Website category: game
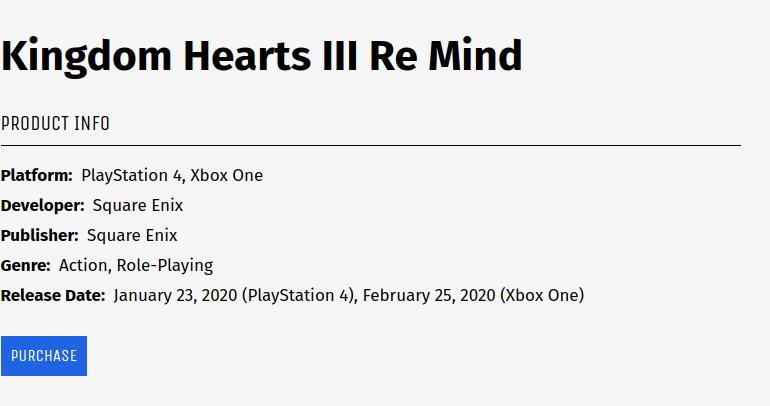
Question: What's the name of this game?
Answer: Kingdom Hearts III Re Mind

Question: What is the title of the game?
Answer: Kingdom Hearts III Re Mind

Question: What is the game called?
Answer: Kingdom Hearts III Re Mind

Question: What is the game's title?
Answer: Kingdom Hearts III Re Mind

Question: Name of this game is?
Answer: Kingdom Hearts III Re Mind

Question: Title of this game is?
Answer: Kingdom Hearts III Re Mind

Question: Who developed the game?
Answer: Square Enix

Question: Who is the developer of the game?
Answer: Square Enix

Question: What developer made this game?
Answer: Square Enix

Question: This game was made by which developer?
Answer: Square Enix

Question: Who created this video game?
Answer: Square Enix

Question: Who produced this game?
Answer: Square Enix

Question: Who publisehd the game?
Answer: Square Enix

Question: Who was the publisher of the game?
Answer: Square Enix

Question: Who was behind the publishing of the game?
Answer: Square Enix

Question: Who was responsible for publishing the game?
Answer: Square Enix

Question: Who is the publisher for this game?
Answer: Square Enix

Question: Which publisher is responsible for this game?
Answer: Square Enix

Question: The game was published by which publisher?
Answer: Square Enix

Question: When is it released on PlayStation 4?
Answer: January 23, 2020

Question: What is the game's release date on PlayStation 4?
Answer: January 23, 2020

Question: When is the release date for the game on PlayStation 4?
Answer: January 23, 2020

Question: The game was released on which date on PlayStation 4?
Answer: January 23, 2020

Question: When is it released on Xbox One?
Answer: February 25, 2020

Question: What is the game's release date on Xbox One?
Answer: February 25, 2020

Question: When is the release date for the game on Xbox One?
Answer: February 25, 2020

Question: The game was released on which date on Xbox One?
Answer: February 25, 2020

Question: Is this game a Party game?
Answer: no

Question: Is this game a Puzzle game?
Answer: no

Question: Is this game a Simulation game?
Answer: no

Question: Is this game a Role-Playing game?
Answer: yes

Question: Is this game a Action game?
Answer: yes

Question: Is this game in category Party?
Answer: no

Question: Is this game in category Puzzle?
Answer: no

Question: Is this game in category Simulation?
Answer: no

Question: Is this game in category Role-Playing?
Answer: yes

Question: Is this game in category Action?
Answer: yes

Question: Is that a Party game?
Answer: no

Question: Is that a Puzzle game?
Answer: no

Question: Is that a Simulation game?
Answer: no

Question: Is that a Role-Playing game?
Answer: yes

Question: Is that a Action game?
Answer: yes

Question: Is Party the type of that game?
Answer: no

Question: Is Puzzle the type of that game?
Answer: no

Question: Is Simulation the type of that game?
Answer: no

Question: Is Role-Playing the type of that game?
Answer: yes

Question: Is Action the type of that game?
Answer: yes

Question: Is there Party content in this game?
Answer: no

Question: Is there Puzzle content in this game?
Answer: no

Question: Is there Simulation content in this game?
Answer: no

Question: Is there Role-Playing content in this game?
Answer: yes

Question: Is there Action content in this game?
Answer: yes

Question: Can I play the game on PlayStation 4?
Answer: yes

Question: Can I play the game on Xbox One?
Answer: yes

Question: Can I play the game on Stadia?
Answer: no

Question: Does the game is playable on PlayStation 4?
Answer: yes

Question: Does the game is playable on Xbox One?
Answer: yes

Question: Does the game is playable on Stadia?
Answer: no

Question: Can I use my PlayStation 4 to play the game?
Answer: yes

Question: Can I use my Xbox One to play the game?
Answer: yes

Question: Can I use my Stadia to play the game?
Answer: no

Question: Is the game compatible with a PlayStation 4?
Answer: yes

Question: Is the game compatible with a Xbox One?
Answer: yes

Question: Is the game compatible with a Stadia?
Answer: no